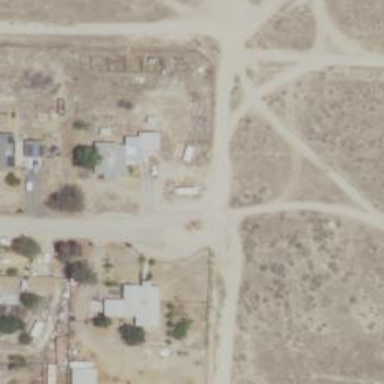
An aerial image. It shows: Residential road.